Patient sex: M
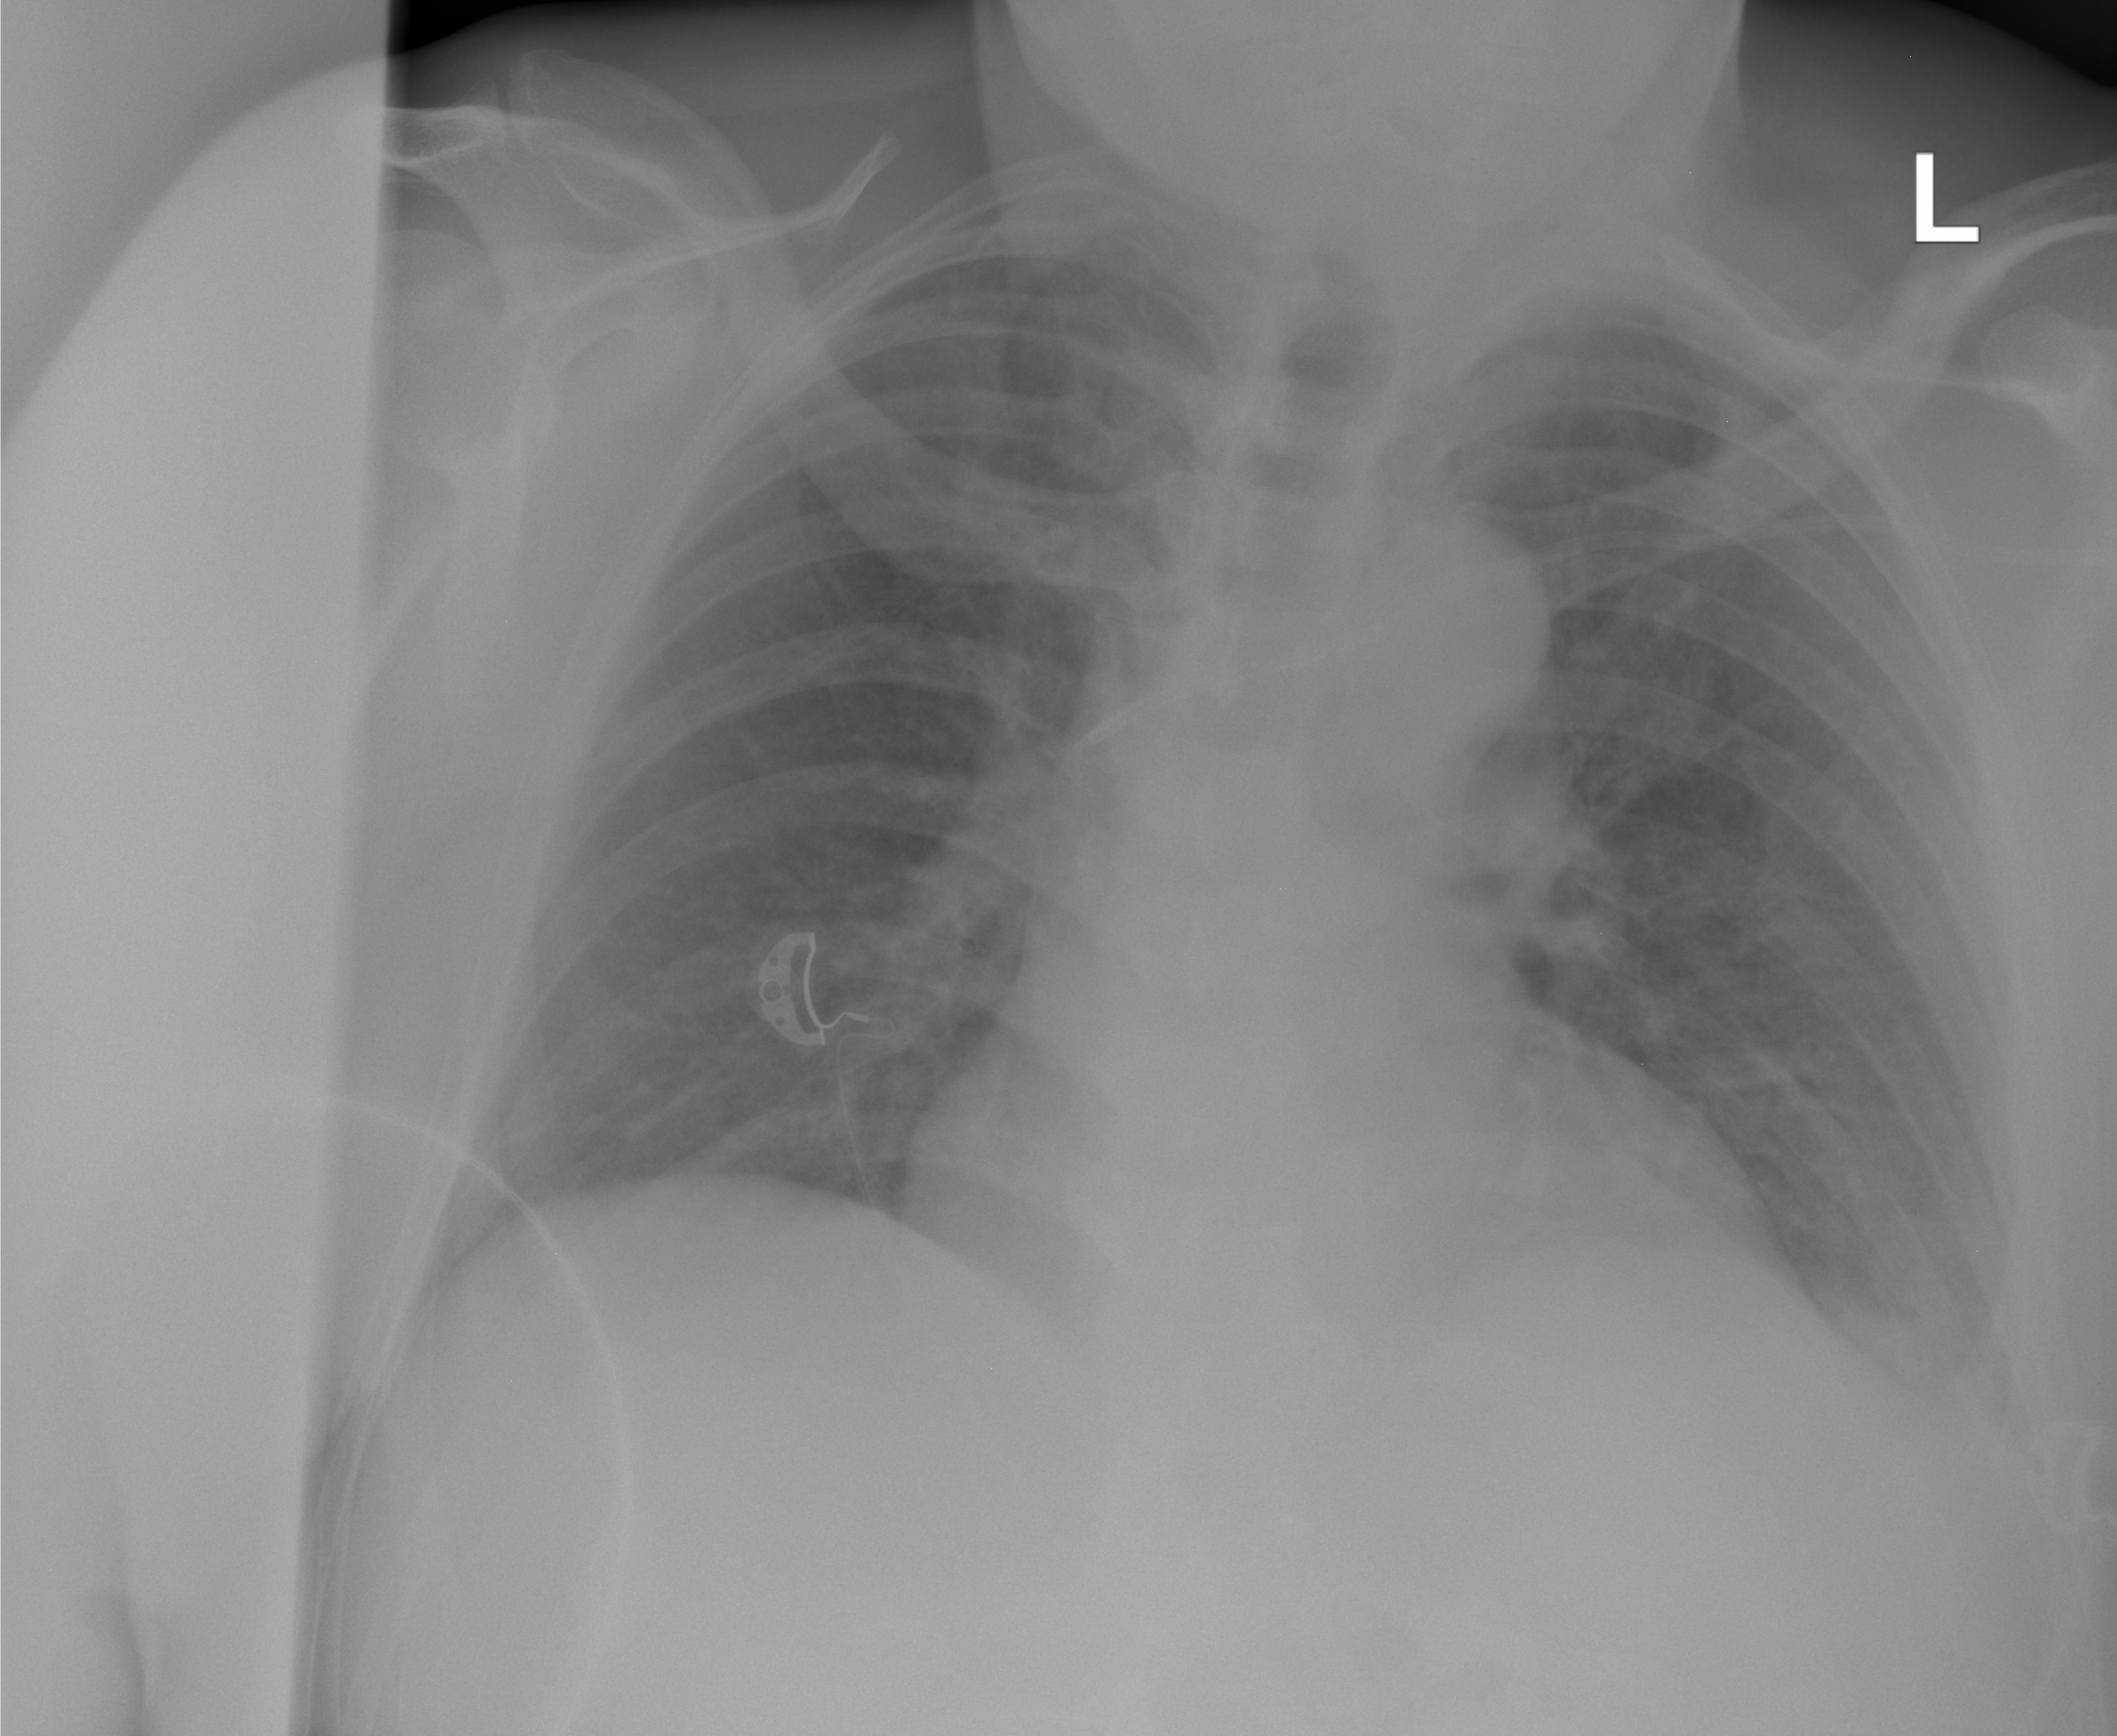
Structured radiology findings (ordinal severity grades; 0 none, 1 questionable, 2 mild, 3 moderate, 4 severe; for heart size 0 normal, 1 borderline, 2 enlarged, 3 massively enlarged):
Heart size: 0
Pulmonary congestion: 0
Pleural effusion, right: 0
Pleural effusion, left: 1
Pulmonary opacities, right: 0
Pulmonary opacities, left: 0
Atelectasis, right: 0
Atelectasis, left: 2